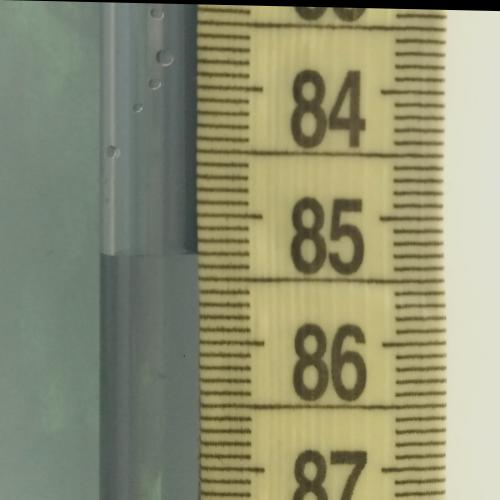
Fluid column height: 85.3 cm